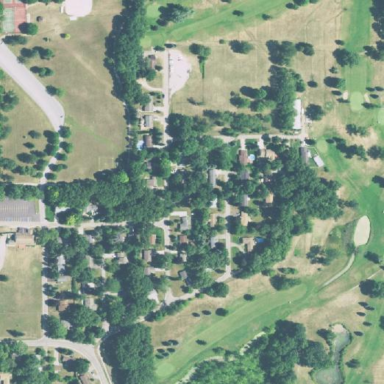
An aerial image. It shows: Golf course.